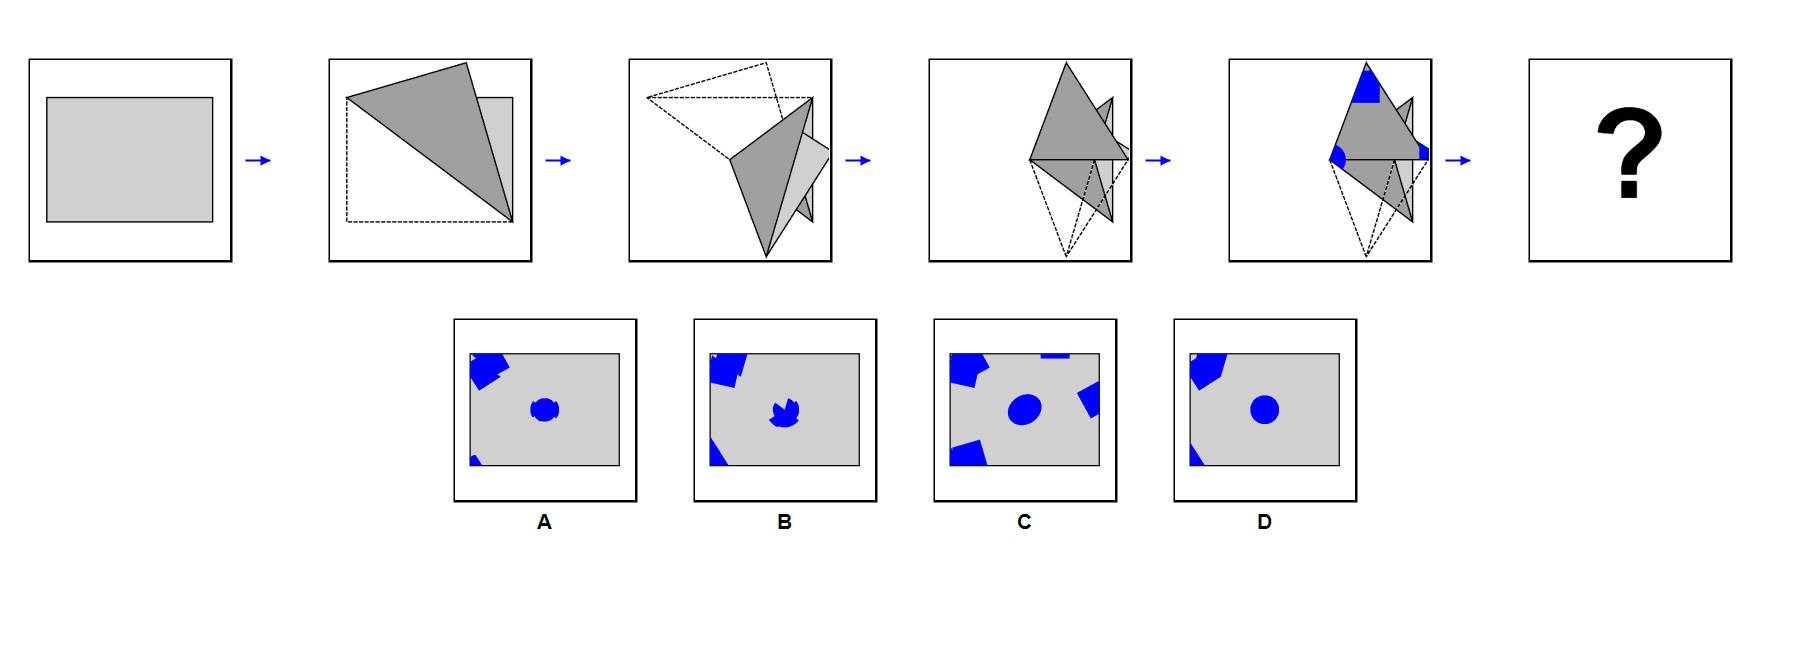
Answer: D